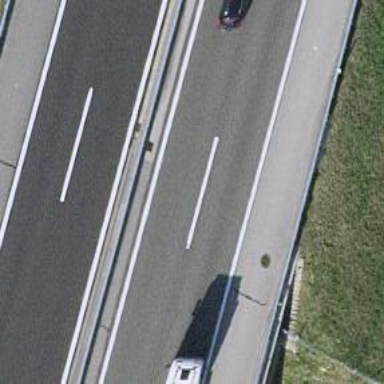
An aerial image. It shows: Bridge over motorway.